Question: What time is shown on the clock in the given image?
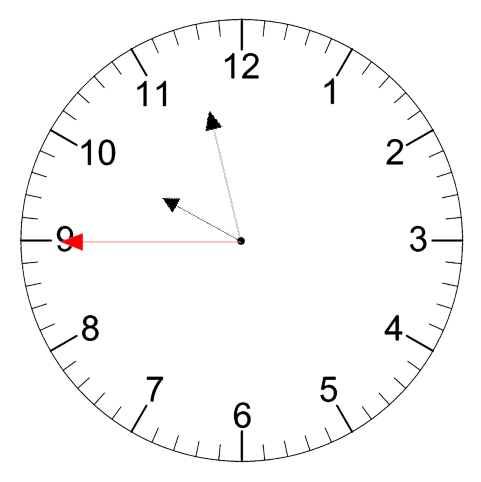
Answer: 09:57:45